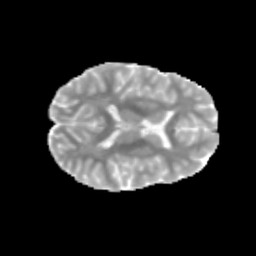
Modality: MD
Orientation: axial
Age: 14
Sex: female
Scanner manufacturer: siemens
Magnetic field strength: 3 T
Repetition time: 3.8 s
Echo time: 0.07 s